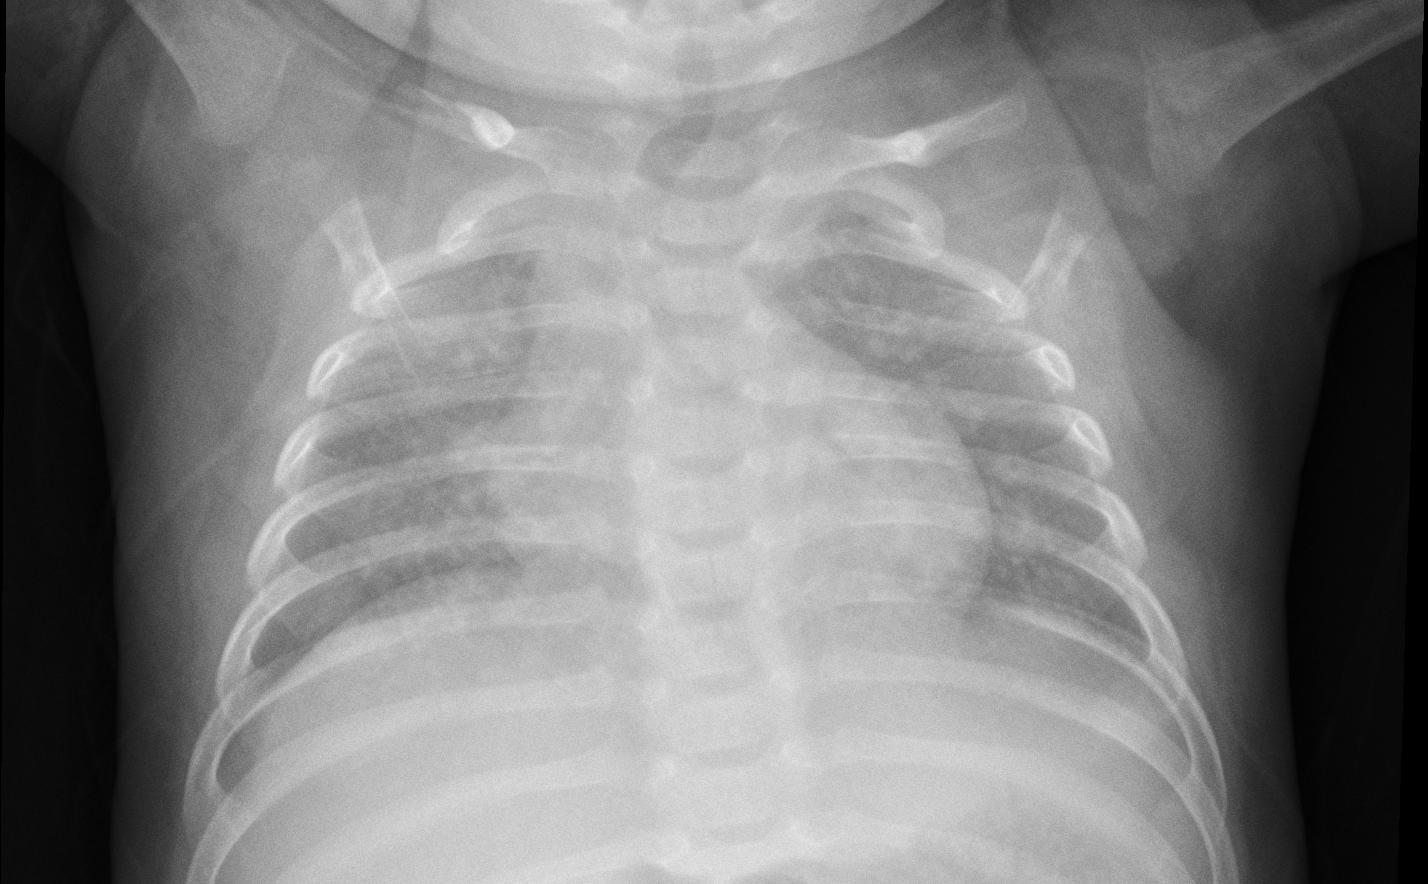
Diagnosis: PNEUMONIA